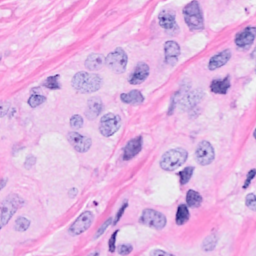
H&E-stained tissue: Breast